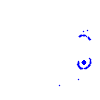
Particle: pion